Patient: sex M, age 26
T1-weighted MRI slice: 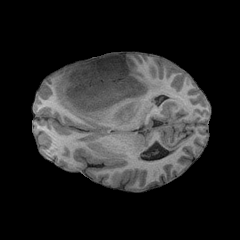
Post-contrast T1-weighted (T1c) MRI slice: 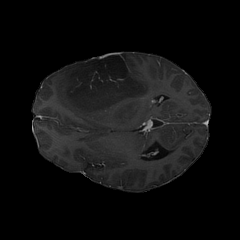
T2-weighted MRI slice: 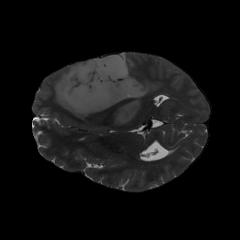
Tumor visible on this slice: yes
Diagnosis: Astrocytoma, IDH-mutant
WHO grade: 3